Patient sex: F
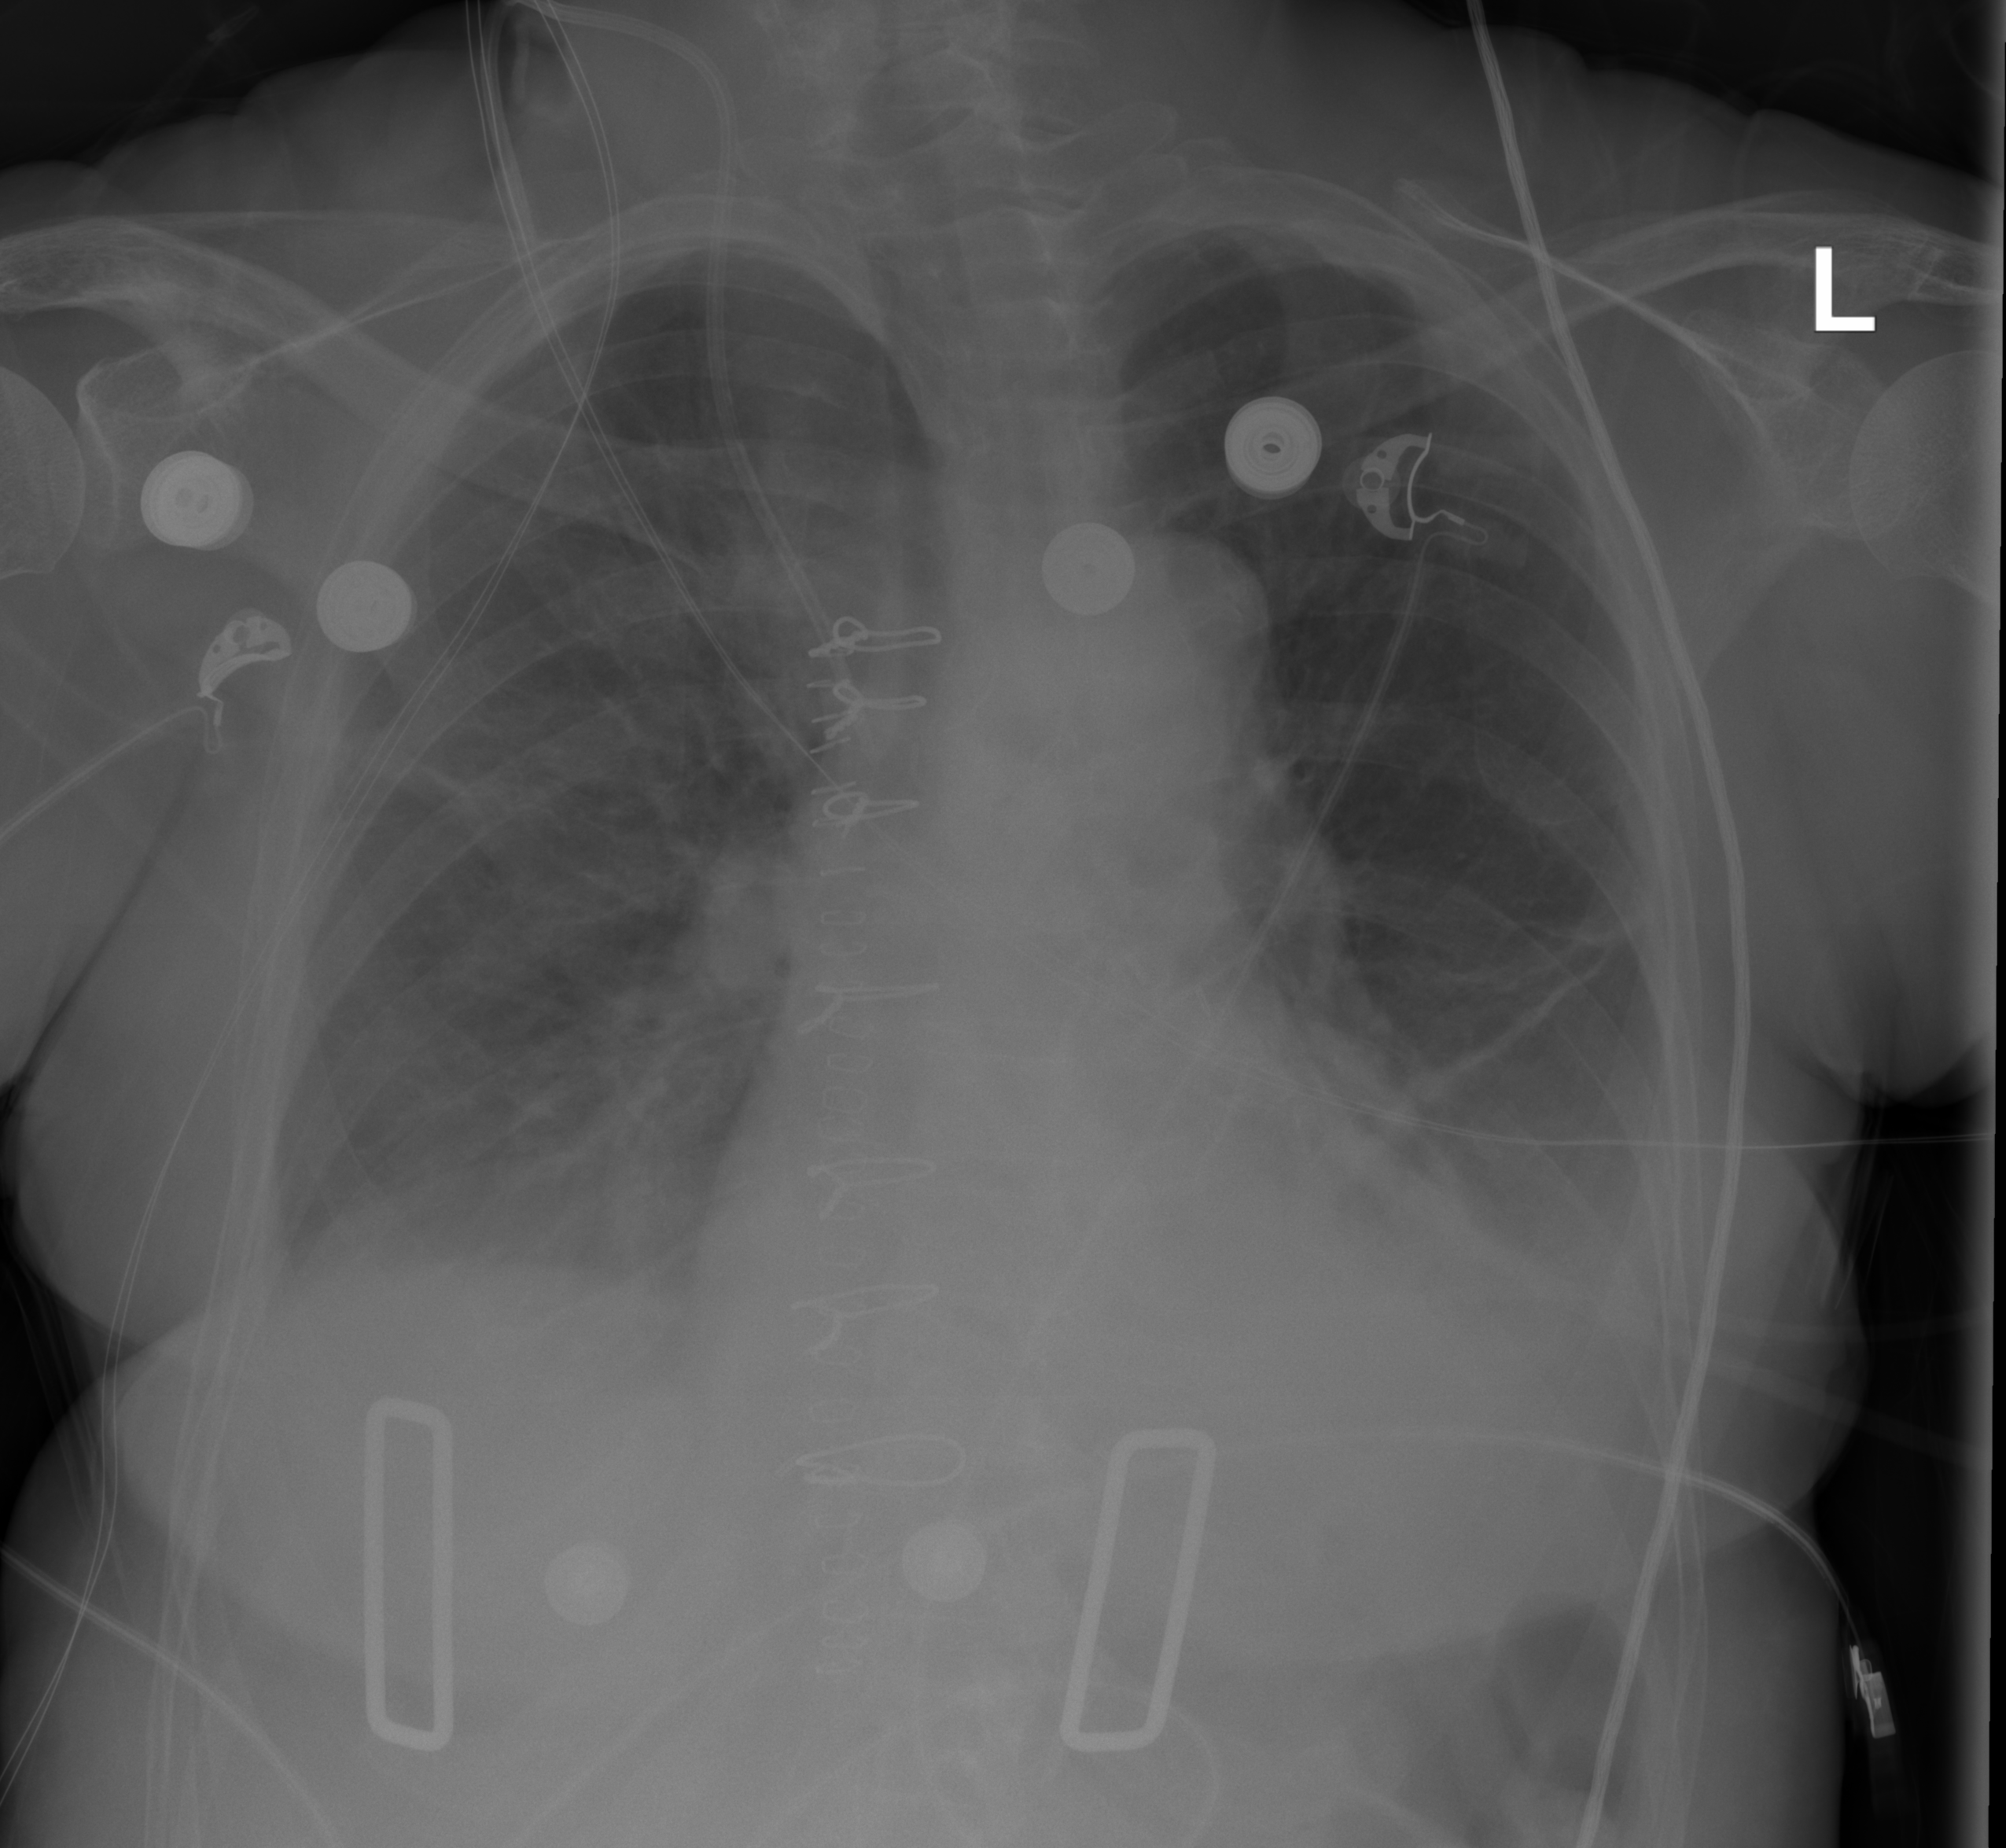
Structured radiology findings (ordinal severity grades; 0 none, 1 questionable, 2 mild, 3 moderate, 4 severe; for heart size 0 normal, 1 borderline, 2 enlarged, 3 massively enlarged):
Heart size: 1
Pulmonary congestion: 0
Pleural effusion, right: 2
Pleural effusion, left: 2
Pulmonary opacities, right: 2
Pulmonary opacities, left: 0
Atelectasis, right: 2
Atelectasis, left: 2